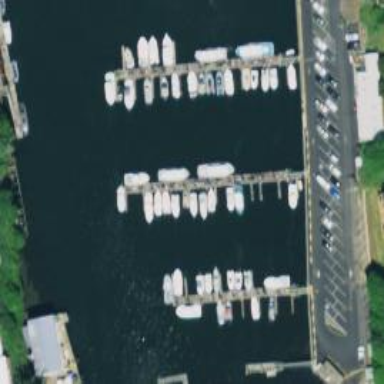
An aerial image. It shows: Man-made pier.